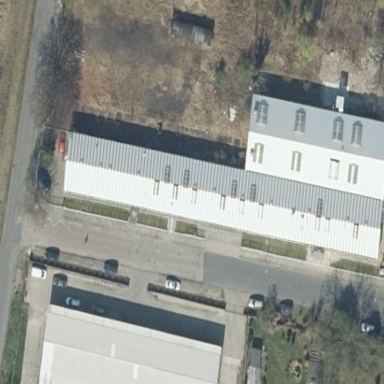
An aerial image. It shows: Building that houses furniture shop.